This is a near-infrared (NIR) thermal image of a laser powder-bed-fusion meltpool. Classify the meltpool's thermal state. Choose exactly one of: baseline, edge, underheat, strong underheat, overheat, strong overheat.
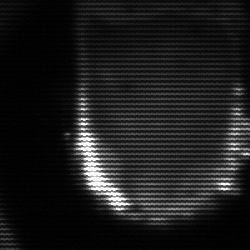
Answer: baseline